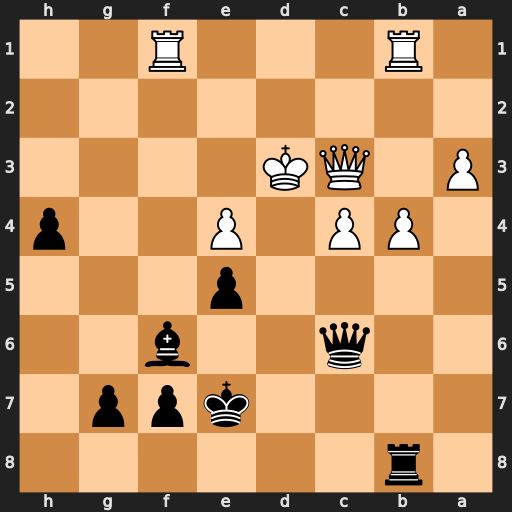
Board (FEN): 1r6/4kpp1/2q2b2/4p3/1PP1P2p/P1QK4/8/1R3R2
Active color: b
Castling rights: -
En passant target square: -
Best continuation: Rd8+ Kc2 Qxe4+